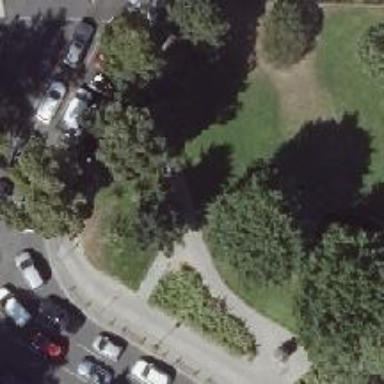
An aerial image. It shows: Park with lush trees.